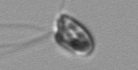
Label: flagellate_morphotype1